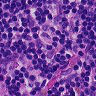
Metastatic tissue present: no